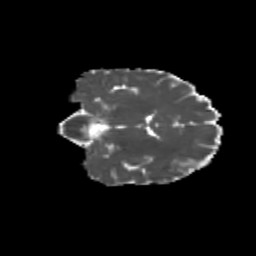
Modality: MD
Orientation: coronal
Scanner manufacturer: siemens
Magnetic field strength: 3 T
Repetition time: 9.2 s
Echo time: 0.084 s